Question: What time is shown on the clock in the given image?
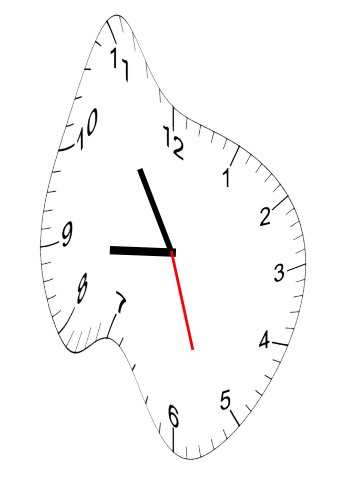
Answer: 08:54:27